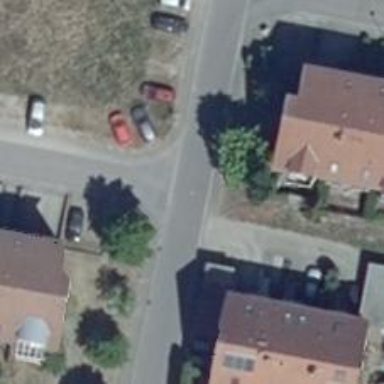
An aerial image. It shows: Residential road with parallel parking lanes on the left side.